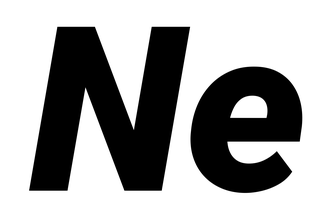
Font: Roboto-Italic_Black_Italic